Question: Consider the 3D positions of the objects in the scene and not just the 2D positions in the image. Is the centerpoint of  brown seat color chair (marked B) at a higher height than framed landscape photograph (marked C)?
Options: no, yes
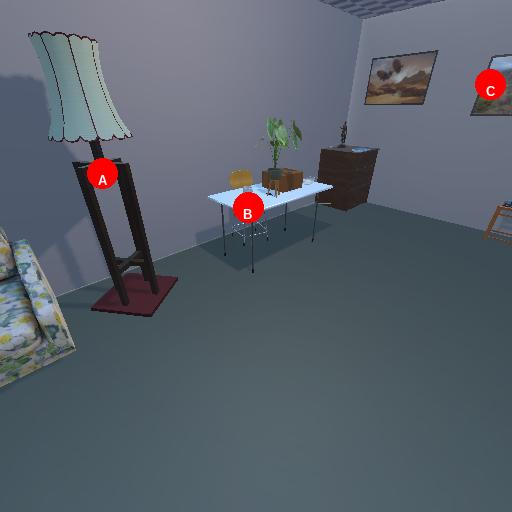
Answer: no